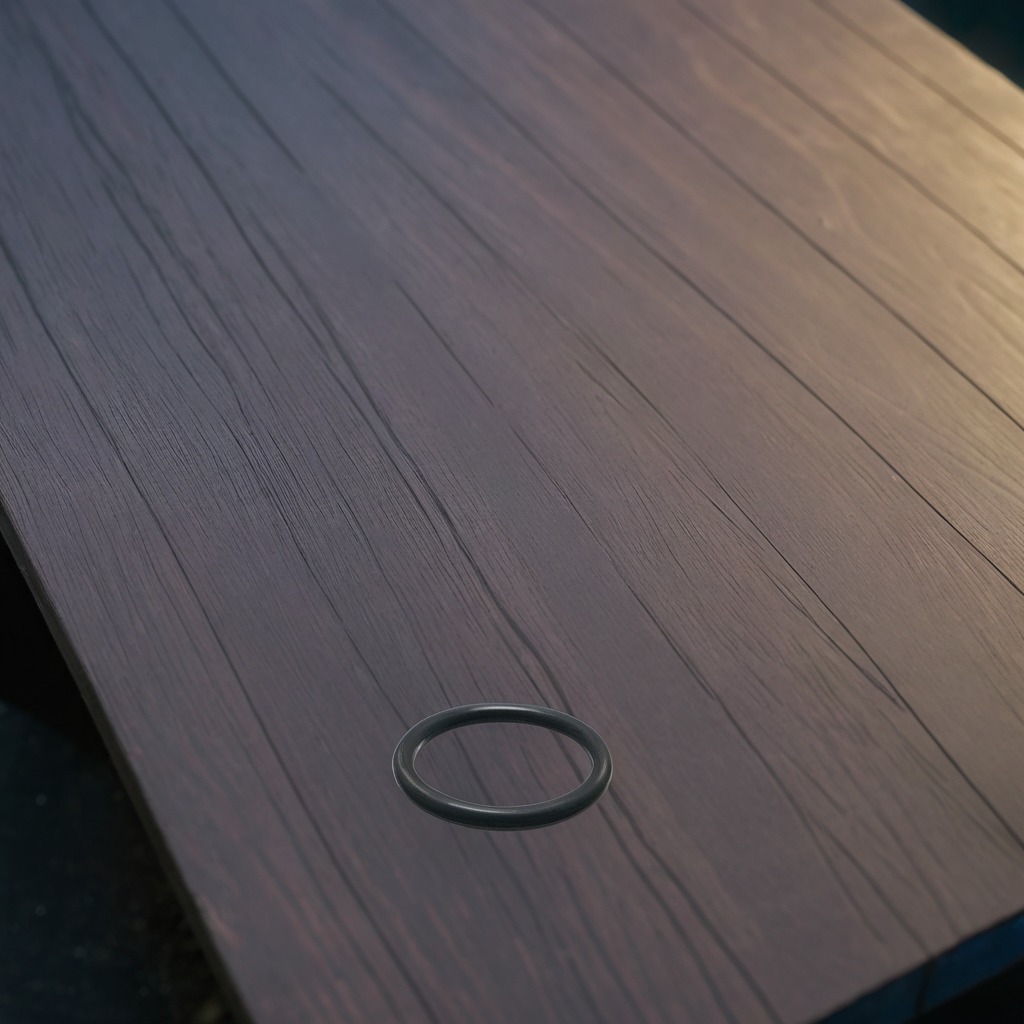
A rubber O-ring lies on the old table.